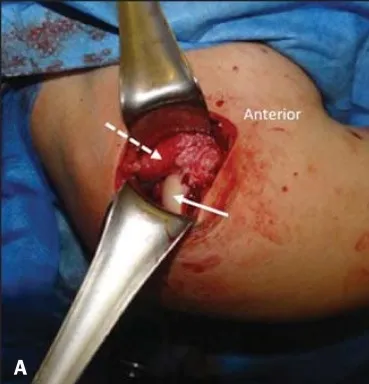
A: Intraoperative finding demonstrating uncovered humeral
head (continuous arrow) and retracted and interposed rotator cuff stumps
in the glenohumeral joint (dashed arrow).
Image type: medical_photograph (other_medical_photograph)